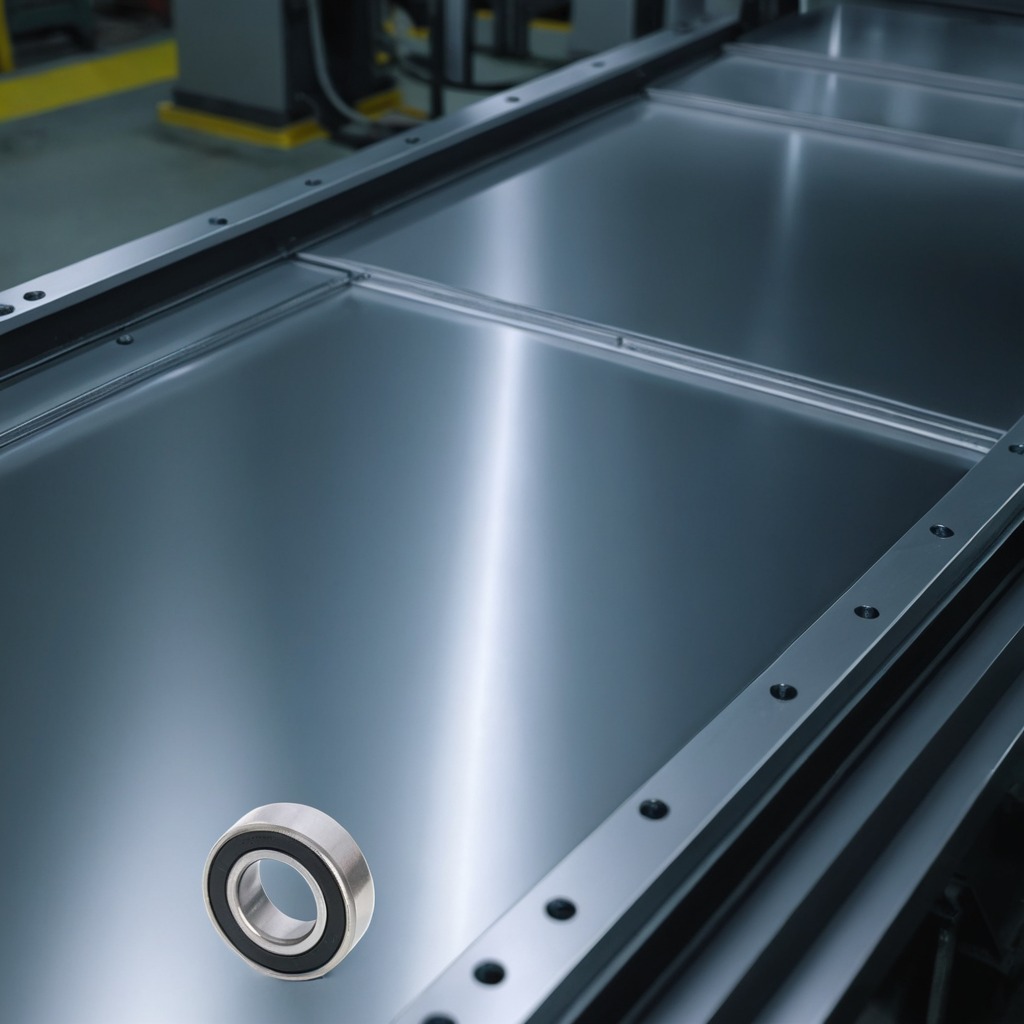
A metal ball bearing lies on a metal table in a machine shop under fluorescent lights.